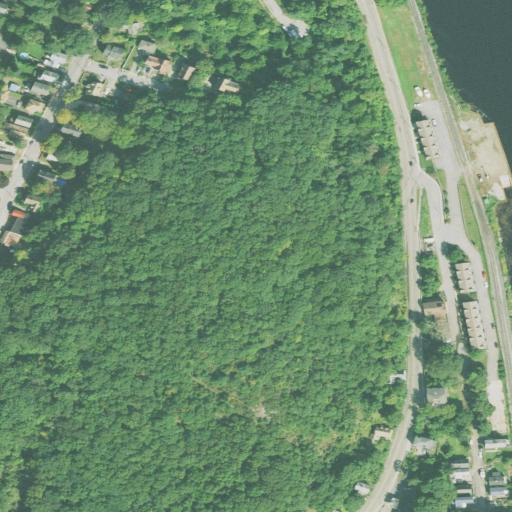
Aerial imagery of mountain in Connecticut named Mount Pleasant containing deciduous forest, medium intensity development, low intensity development, open development, high intensity development, open water, and barren land